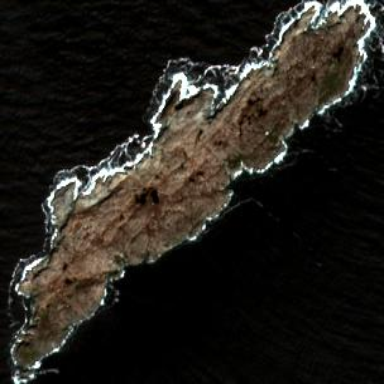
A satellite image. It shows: Island with natural coastline.